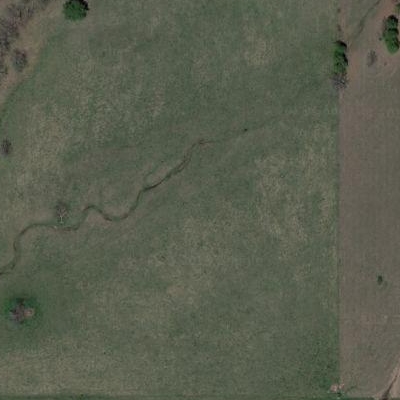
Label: Grass